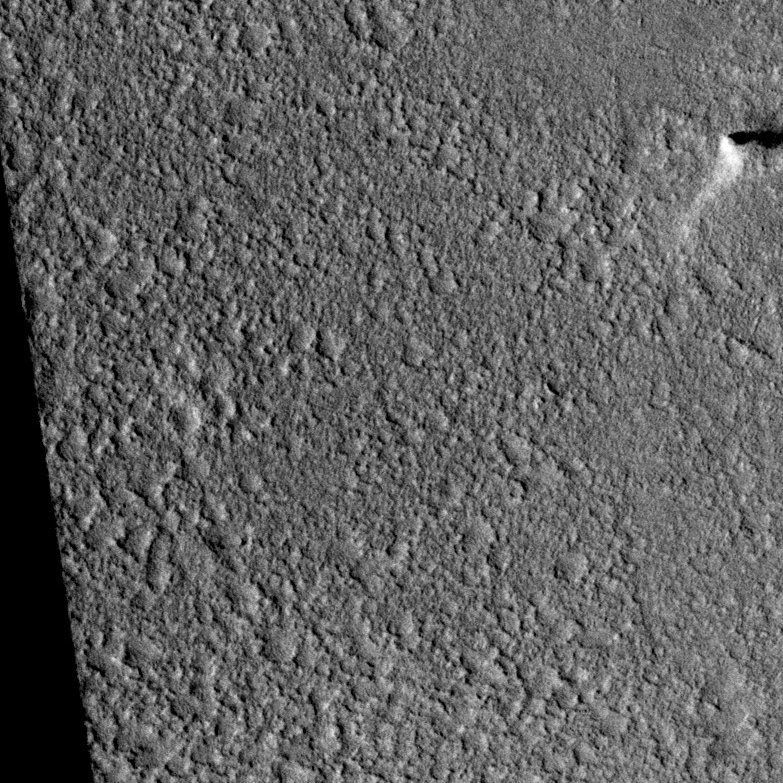
Label: dustdevil